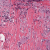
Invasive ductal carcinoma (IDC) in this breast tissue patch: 1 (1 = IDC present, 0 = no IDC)